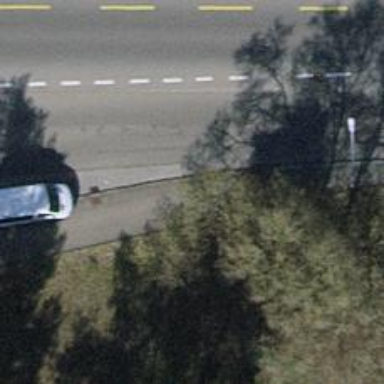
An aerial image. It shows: Asphalt sidewalk along the footway.